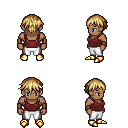
a pixel art fantasy rpg character, male body template, human, dark skin, maroon pirate shirt, white pants, blonde short bangs hairstyle, leather bracers, gold boots, four views (front, back, left, right), 2x2 character sprite sheet, small pixel art, hard edges, no anti-aliasing